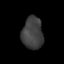
Tissue: lung
Cell type: Epithelial cells
Senescence score: 0.2312
Nuclear area (px): 662
Mean DAPI intensity: 63.464